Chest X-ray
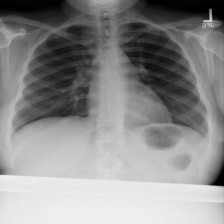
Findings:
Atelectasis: negative
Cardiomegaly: negative
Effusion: negative
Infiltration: negative
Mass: negative
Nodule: negative
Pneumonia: negative
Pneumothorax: negative
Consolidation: negative
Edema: negative
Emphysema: negative
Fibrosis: negative
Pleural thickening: negative
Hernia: negative